Question: I have several objects as shown in the UML diagram below:
I have written a single page MVC application which handles all objects derived from the same interfce and differ in a few properties only. My model is the coverage of all possible properties.
The thing is that when I post data to DAL I must use entites, not Models. My Controller and View uses Model, but DAL methods expect either Entity A or Entity B.
Now I want to design a class to make appropriate coversions. I can make a class having methods ConvertToA() and ConvertToB() and call methods of this class. This is the most basic layout which comes to mind at first.
But is there an appropriate Design Pattern for this, or what could be the most flexible and efficient way to accomplish this task?
Regards.
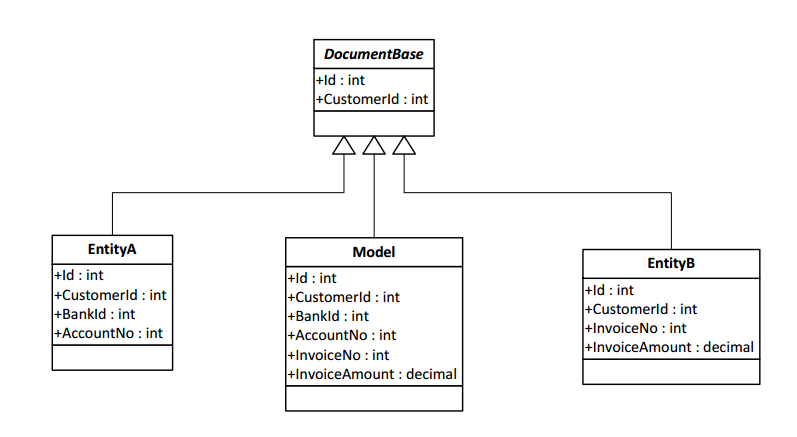
Answer: You could use <URL> for object to object conversion. In your above mentioned case, a POST action would look like below:
'''
[HttpPost]
public ActionResult TestAction(Model model)
{
var entityA = _mappingService.Map<Model, EntityA>(model);
testService.TestMethod(entityA);
return View();
}
'''
You need to define mapping something like this for each Model -> ViewModel mapping (and viceversa):
'''
Mapper.CreateMap<EntityA, Model>();
Mapper.CreateMap<Model, EntityA>();
'''
if the objects are compatible, the conversion is supported. You could also configure mapping of individual object properties like:
'''
Mapper.CreateMap<Order, OrderViewModel>()
.ForMember(o => o.OrderDescription, b => b.MapFrom(z => z.Description))
.ForMember(o => o.OrderId, b => b.MapFrom(z => z.Id));
'''